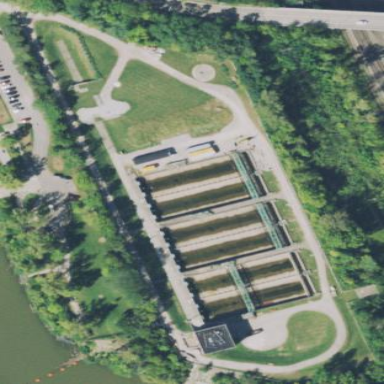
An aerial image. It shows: View of wastewater plant.